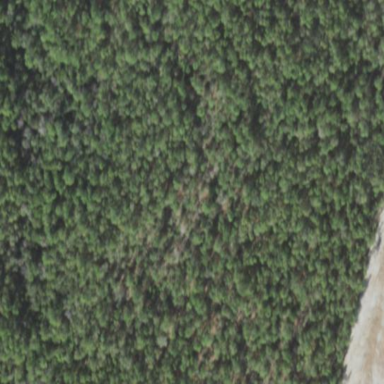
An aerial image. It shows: Mixed leaf woodland.